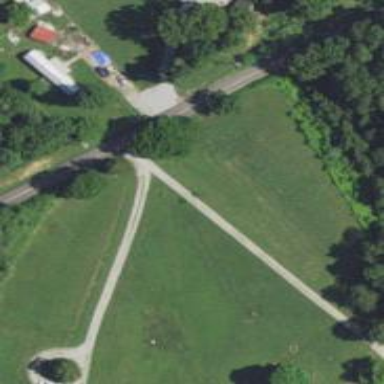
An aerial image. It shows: Driveway leading to service road.